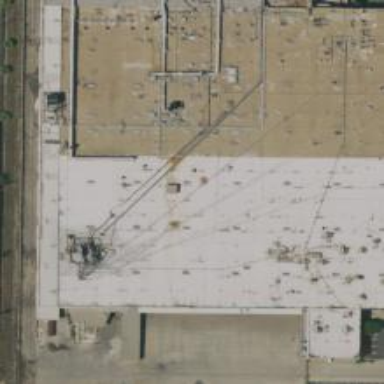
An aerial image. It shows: Warehouse building.